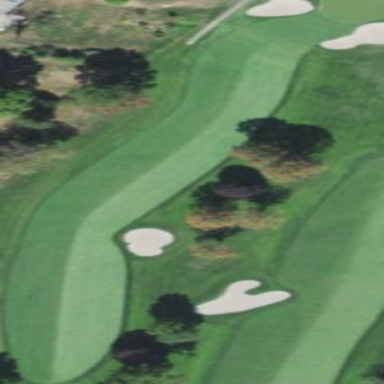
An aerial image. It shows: Grassy area designated as golf fairway.